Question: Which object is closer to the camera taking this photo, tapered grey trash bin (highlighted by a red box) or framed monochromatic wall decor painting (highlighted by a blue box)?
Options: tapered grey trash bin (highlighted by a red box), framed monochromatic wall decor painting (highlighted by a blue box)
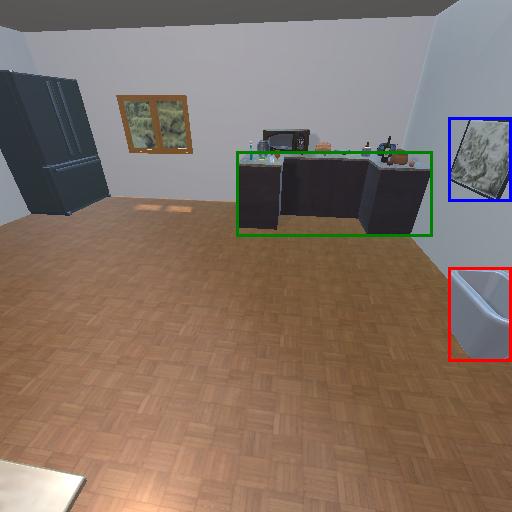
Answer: tapered grey trash bin (highlighted by a red box)